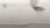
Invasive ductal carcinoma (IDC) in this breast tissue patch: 0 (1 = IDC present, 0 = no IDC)